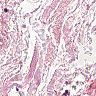
Metastatic tissue present: no